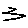
Label: zigzag